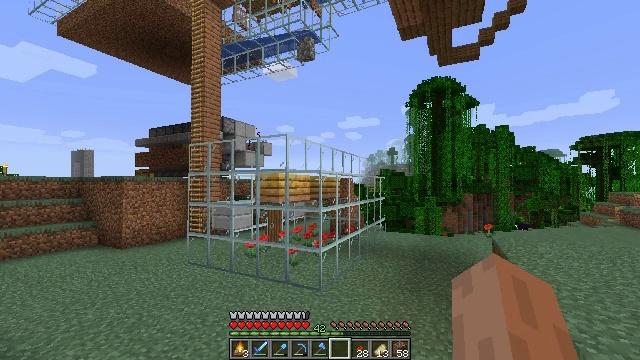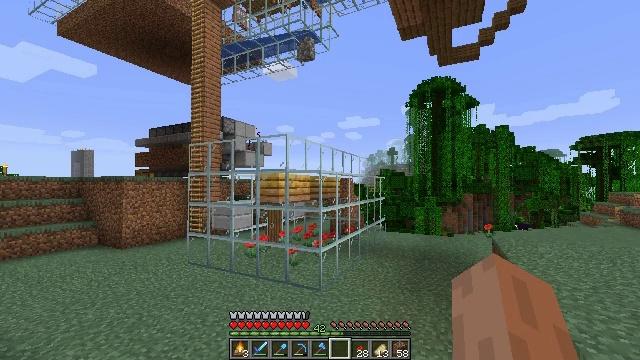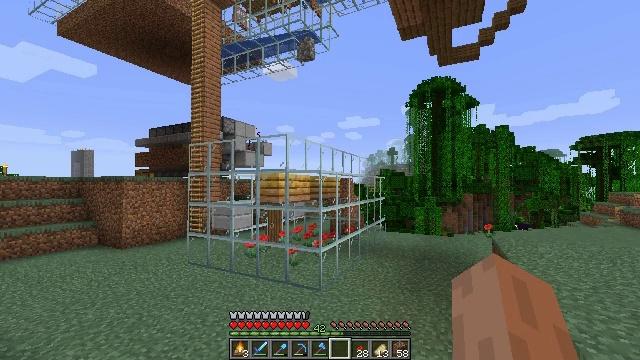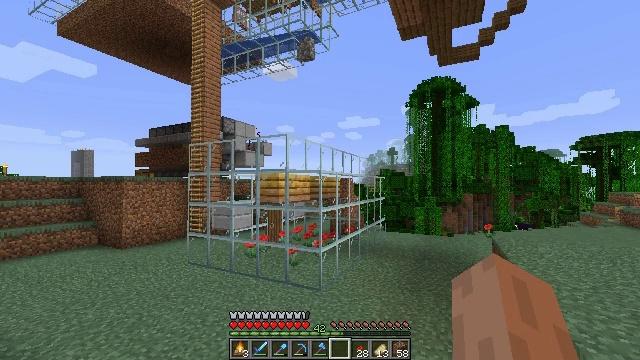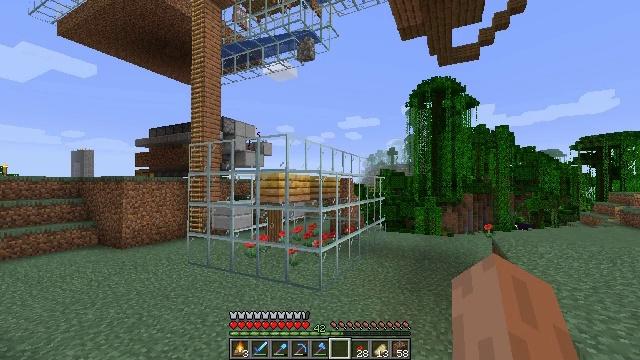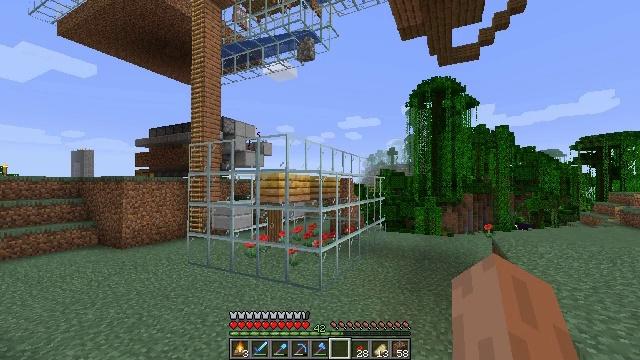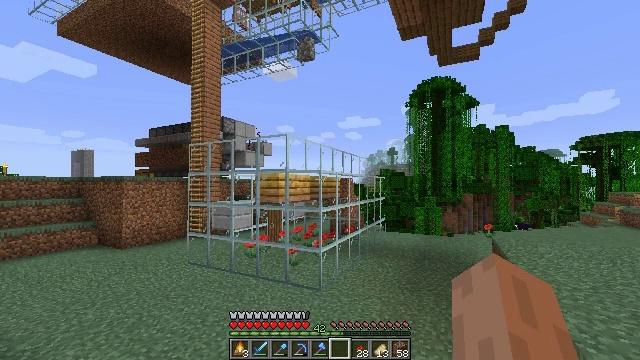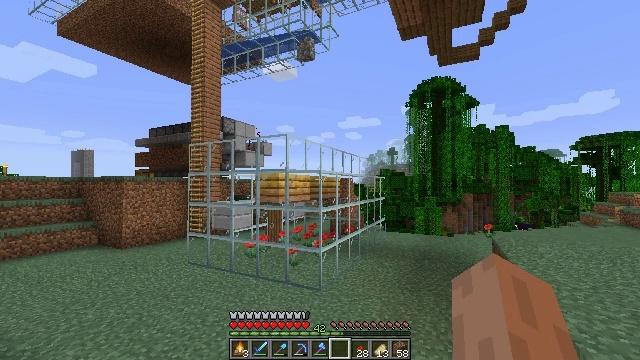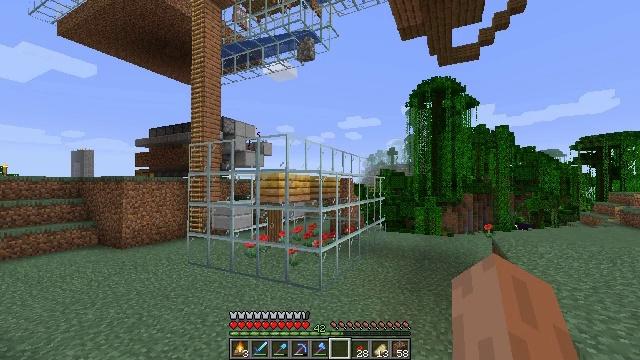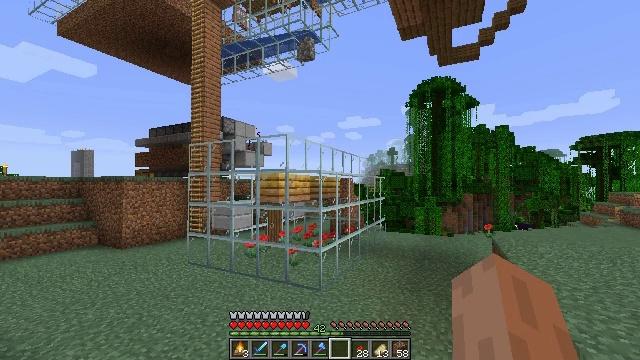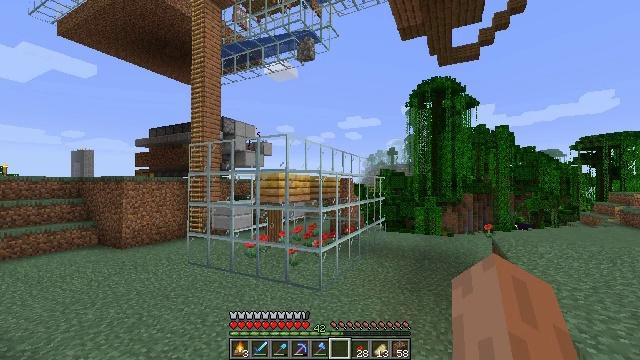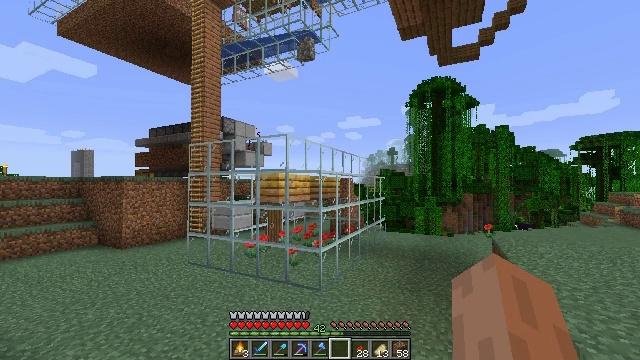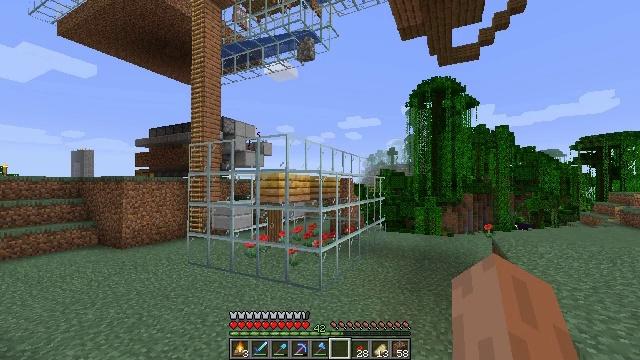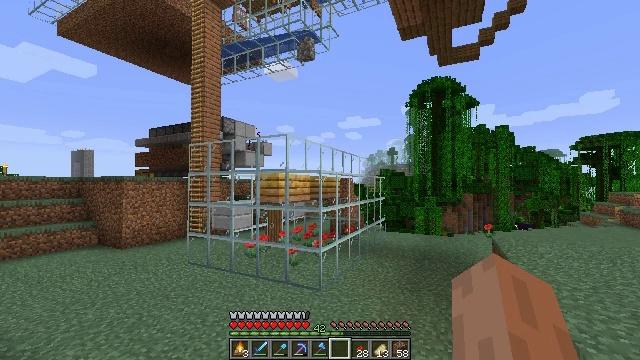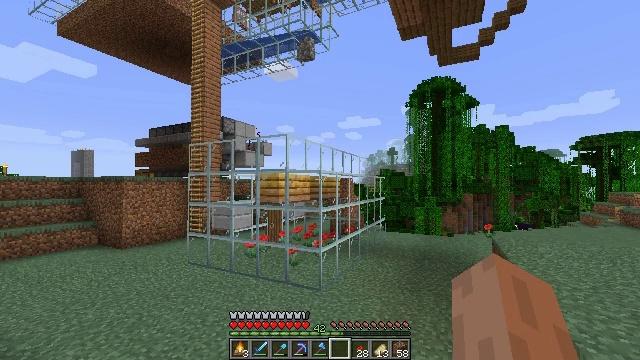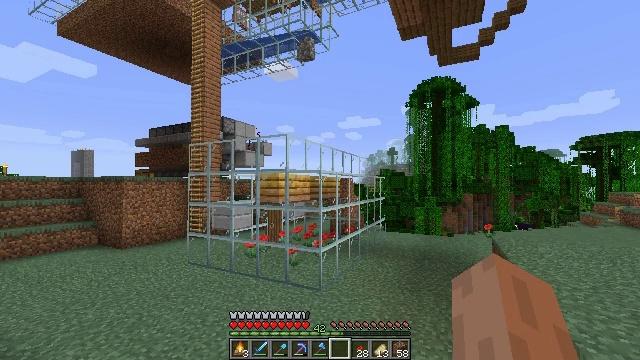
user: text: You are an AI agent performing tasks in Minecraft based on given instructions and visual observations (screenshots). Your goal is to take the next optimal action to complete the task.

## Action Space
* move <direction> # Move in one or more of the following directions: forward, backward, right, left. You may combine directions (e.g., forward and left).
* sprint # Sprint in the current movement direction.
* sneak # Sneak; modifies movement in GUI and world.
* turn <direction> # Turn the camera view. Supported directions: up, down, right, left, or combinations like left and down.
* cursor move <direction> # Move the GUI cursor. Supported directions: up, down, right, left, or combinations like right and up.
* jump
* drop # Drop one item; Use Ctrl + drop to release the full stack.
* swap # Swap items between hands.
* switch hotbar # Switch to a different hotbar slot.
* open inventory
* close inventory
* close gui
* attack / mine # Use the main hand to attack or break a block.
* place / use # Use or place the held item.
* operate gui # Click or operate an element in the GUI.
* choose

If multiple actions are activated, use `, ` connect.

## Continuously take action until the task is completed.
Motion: motion action
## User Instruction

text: Break the smooth stone slab to reuse it.
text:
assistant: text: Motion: no_op
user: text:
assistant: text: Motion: no_op
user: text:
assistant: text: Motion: no_op
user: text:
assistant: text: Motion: no_op
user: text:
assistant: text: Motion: no_op
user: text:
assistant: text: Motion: no_op
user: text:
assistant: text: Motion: no_op
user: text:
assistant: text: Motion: no_op
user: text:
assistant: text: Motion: no_op
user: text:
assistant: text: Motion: no_op
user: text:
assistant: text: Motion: no_op
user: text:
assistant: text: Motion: no_op
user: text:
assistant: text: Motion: no_op
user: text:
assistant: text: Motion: no_op
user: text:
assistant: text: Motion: no_op
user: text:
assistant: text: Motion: no_op
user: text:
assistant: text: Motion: no_op
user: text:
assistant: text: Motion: no_op
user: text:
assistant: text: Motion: no_op
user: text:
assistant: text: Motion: no_op
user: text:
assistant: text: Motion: no_op
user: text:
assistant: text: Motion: no_op
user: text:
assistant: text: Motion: no_op
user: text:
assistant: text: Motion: no_op
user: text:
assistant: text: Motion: no_op
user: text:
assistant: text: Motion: no_op
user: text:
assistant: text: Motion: no_op
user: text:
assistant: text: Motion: no_op
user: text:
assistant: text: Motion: no_op
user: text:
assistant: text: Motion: no_op